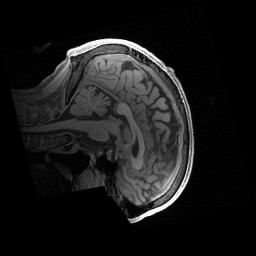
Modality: T1w
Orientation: sagittal
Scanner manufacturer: siemens
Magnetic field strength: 3 T
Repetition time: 2.4 s
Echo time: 0.00222 s